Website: bh-photo
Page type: account-selection
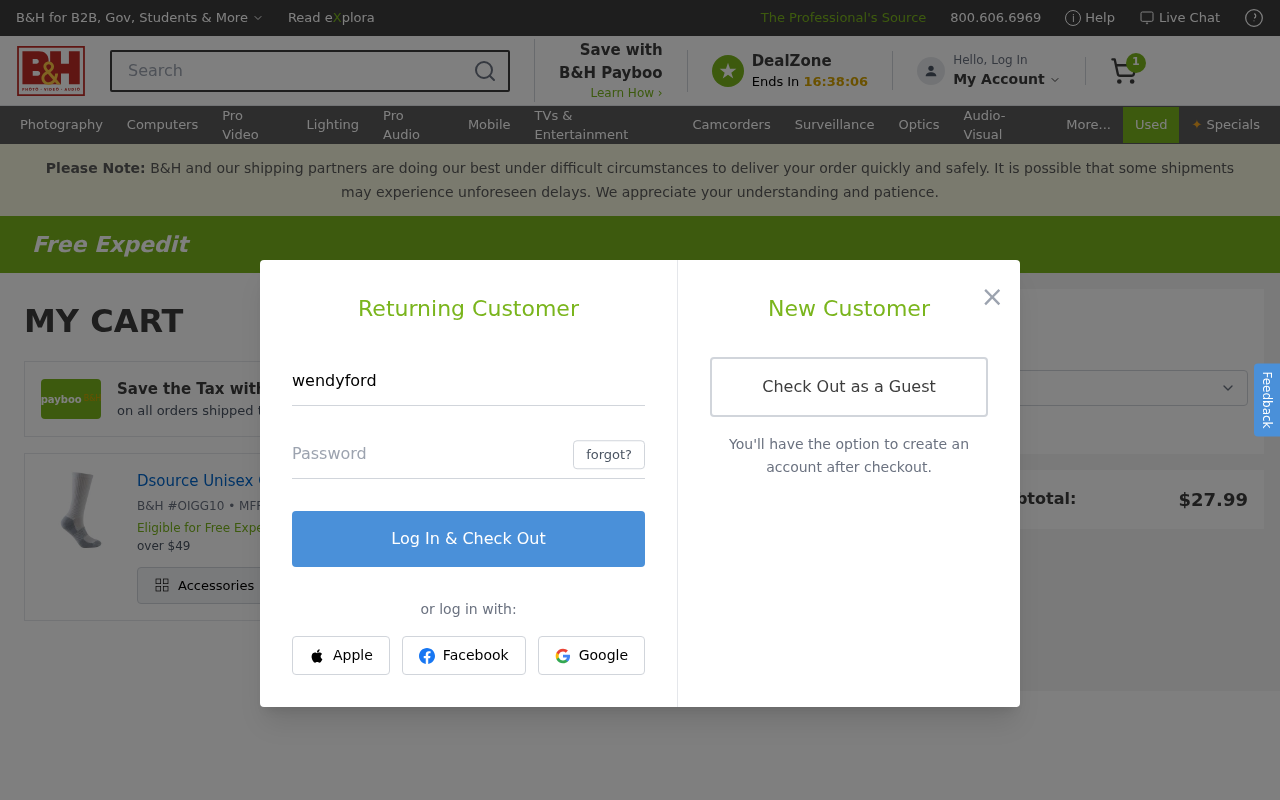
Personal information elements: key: PII_EMAIL
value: wendyford@gmail.com
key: PII_POSTCODE
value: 54473
Product elements: key: PRODUCT1_NAME
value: Dsource Unisex Copper Athletic Cushion Crew Socks for Hiking Travel 1 Pair White Meduim
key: PRODUCT1_QUANTITY
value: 1
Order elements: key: ORDER_NUM_ITEMS
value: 1
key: ORDER_SUBTOTAL
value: $27.99
Search elements: key: HEADER_SEARCH
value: Search
Other elements: key: BH_ITEM_NUMBER
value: OIGG10
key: MFR_NUMBER
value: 55661K